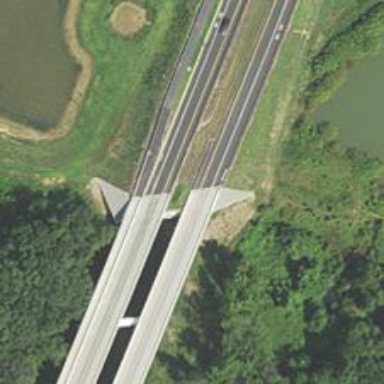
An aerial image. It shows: Secondary road crossing bridge.